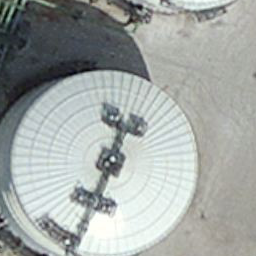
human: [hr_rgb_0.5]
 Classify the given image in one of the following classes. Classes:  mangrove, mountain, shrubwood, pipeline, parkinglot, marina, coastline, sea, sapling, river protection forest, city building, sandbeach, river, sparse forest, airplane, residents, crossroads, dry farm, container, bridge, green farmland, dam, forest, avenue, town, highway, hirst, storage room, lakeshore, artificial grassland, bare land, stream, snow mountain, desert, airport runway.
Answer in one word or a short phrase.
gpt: storage room